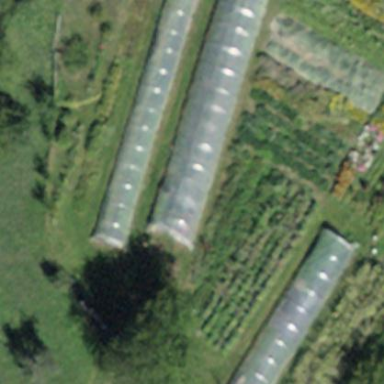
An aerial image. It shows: Greenhouse.